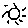
Label: sun